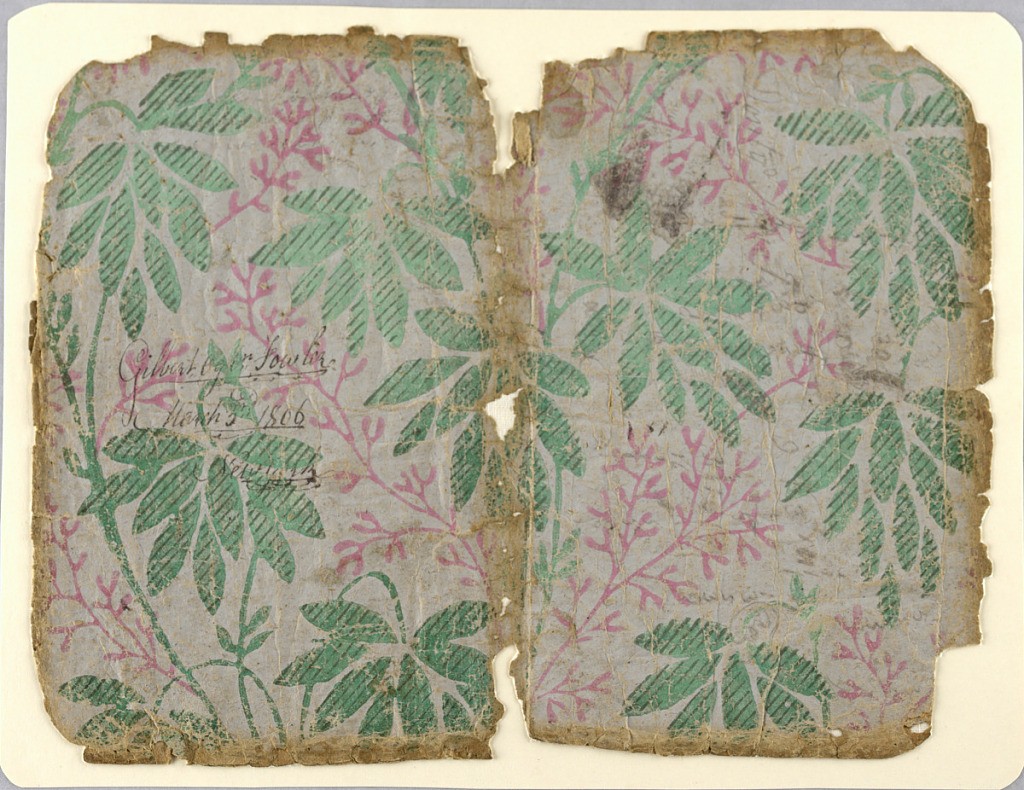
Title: Sidewall - fragment
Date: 1800–1805
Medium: Block-printed, distemper colors
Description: Large pattern of leaf clusters in green, overprinted with diagonal cross-strokes in darker green; secondary pattern of pink vine-form. Backed with paper of same design. The paper is light brown, of coarse texture. Formerly used as a book cover.